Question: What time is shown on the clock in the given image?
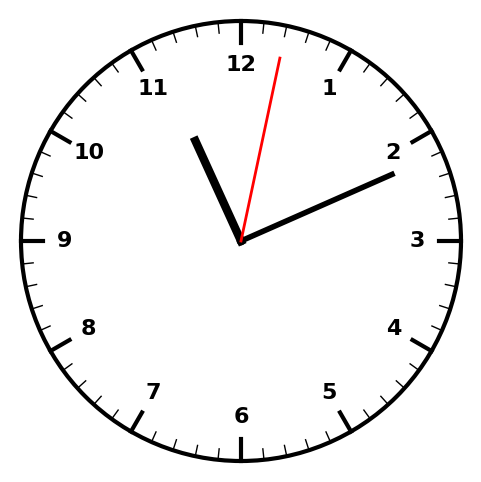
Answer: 11:11:02